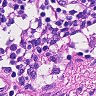
Metastatic tissue present: no